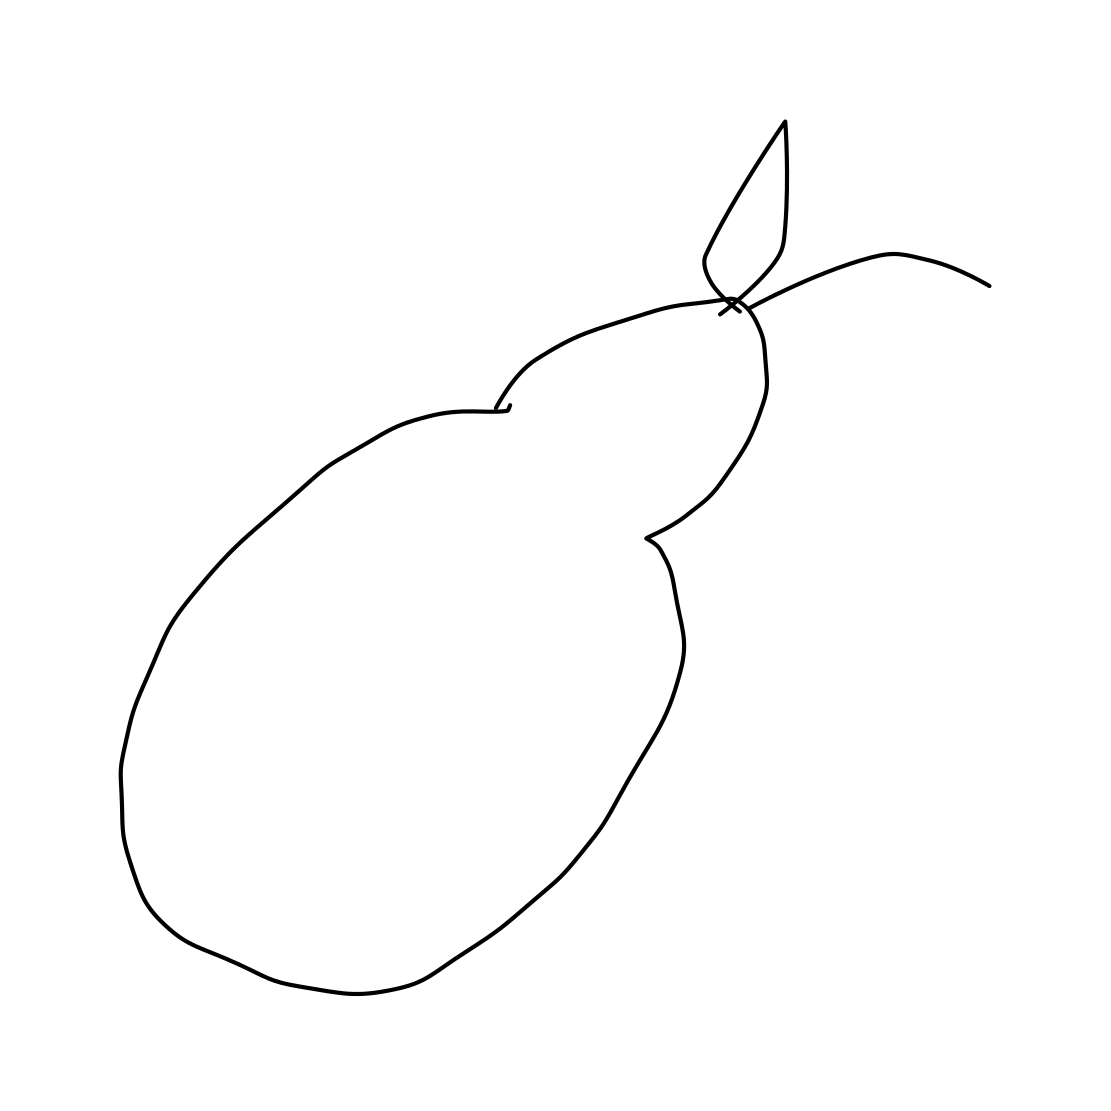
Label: pear